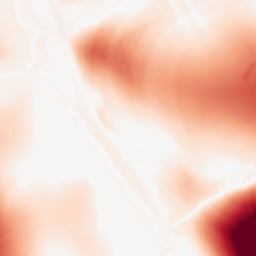
Category: morphological
Decomposition family: tophat
Decomposition parameters: size: 100
mode: white
Upsampling method: linear_exact
Upsampling parameters: scale: 4
Upsampling scale: 4